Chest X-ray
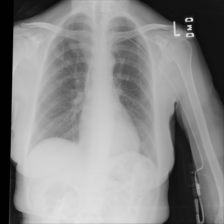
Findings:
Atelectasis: negative
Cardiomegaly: negative
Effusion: negative
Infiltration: negative
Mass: negative
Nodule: negative
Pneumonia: negative
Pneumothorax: negative
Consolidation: negative
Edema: negative
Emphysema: negative
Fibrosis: negative
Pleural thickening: negative
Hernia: negative